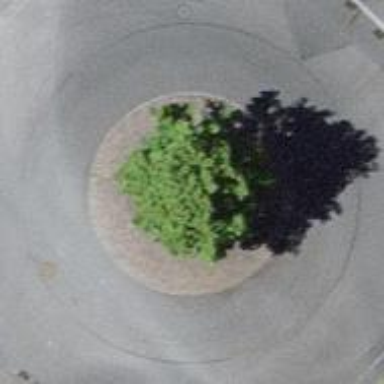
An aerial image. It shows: Residential road with asphalt surface leading to roundabout.